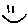
Label: smiley face